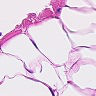
Metastatic tissue present: no